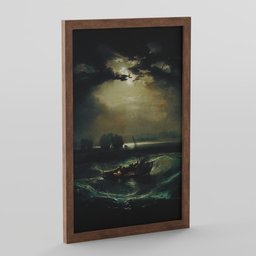
Label: decoration